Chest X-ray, PA view. Patient: 19 years old, sex F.
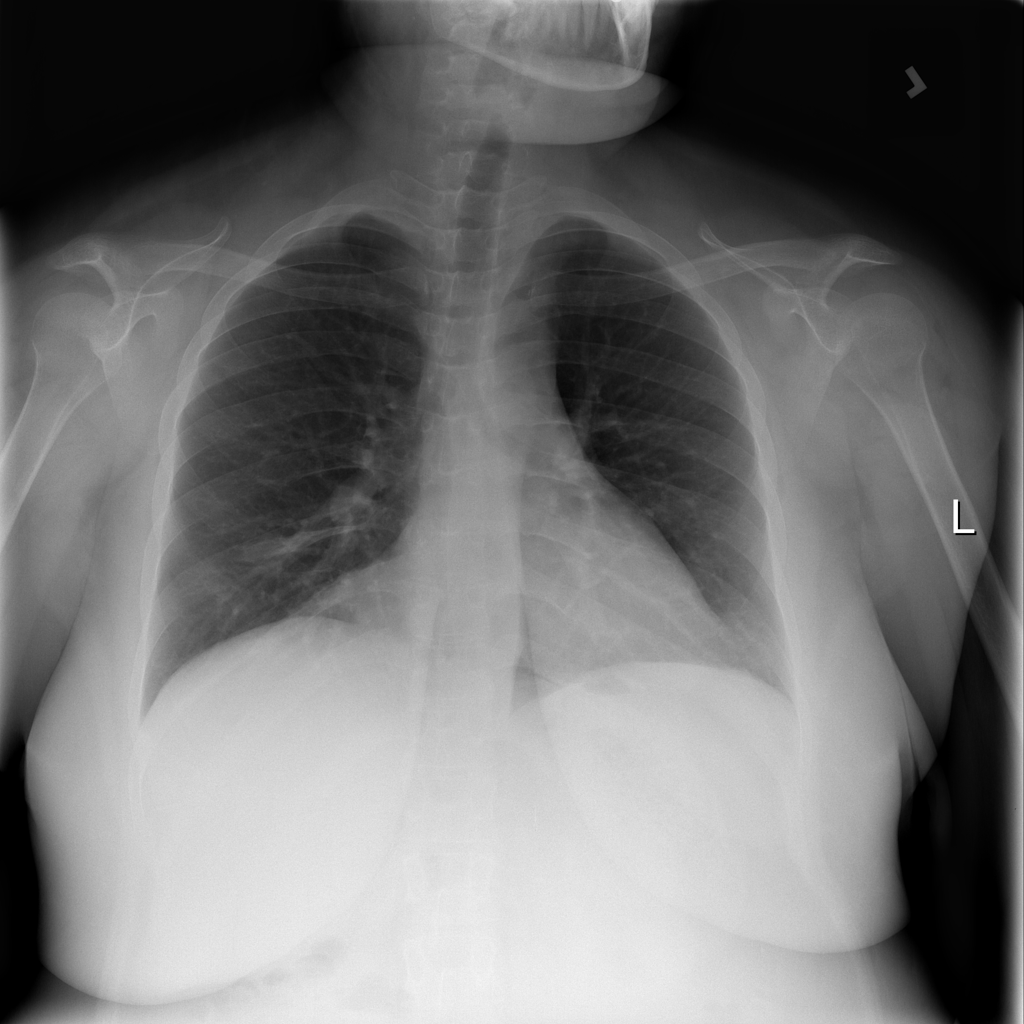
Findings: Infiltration